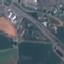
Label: Highway